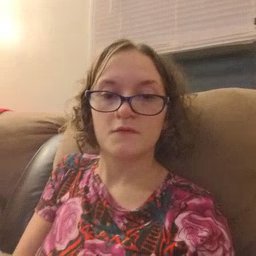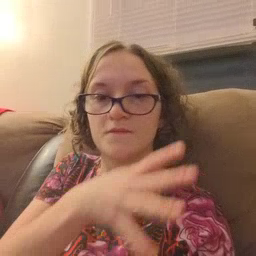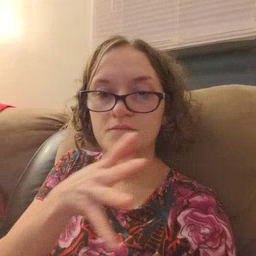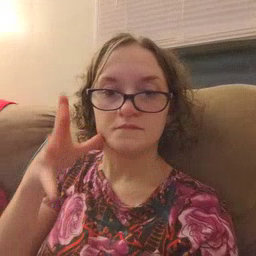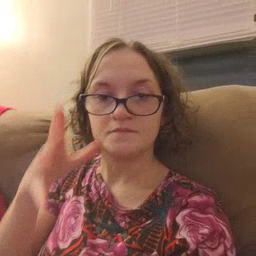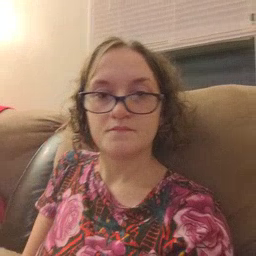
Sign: farm